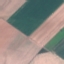
Land use / land cover class: AnnualCrop